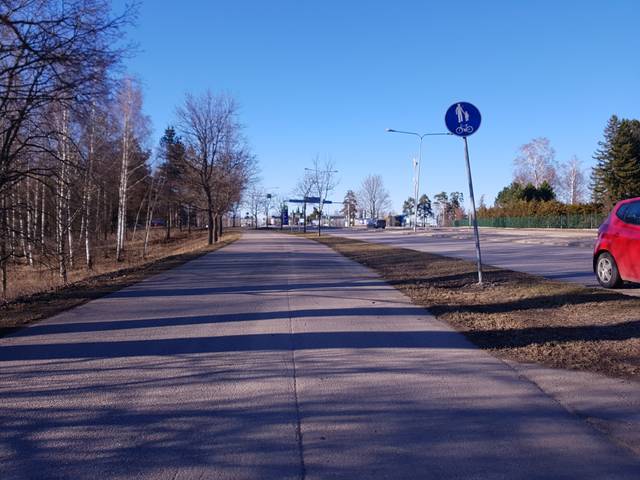
Region: Finland
Coordinates: 60.239, 25.021